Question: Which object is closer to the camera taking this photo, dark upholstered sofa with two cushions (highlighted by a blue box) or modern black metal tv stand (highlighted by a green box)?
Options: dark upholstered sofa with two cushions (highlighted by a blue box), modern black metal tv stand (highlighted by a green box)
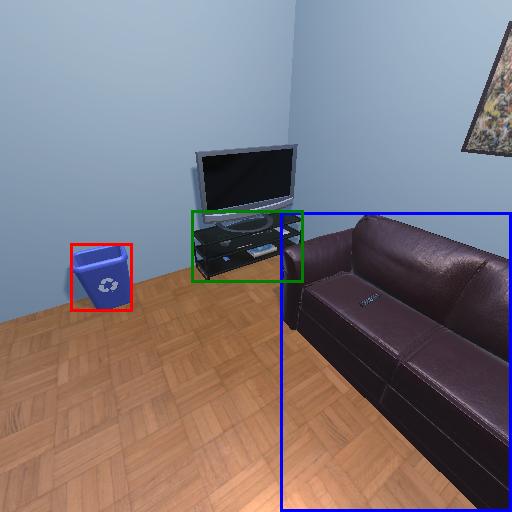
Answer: dark upholstered sofa with two cushions (highlighted by a blue box)